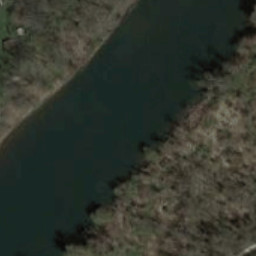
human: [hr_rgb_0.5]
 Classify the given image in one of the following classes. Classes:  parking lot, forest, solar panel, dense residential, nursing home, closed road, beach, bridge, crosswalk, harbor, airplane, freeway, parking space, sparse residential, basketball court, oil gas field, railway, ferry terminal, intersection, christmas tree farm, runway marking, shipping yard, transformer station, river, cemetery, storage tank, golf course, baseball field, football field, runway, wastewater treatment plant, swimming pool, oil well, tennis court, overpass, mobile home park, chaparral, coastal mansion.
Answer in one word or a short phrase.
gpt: river